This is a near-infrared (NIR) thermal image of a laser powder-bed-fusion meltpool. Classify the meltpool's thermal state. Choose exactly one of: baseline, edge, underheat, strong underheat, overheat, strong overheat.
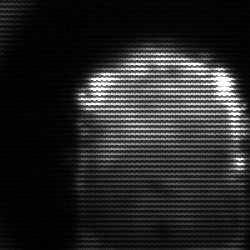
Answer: baseline